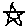
Label: star